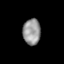
Tissue: lung
Cell type: Myeloid cells
Senescence score: 0.1814
Nuclear area (px): 449
Mean DAPI intensity: 150.434